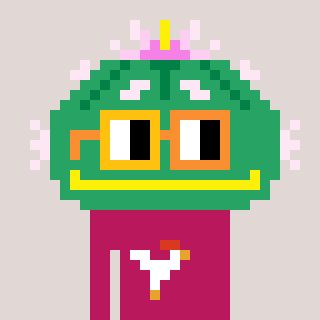
a pixel art character with square yellow and orange glasses, a peyote-shaped head and a darkpink-colored body on a warm background